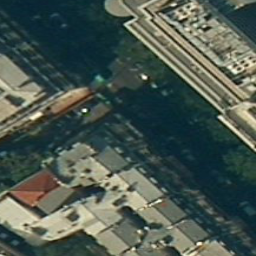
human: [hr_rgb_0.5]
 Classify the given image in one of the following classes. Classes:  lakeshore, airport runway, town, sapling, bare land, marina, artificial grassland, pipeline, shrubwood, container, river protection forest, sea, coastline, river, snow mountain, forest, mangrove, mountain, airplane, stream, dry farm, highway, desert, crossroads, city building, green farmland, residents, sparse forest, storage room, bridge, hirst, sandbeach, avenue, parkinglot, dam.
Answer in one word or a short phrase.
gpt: city building